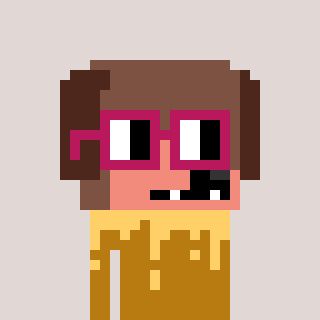
a pixel art character with square dark red glasses, a dog-shaped head and a gold-colored body on a warm background